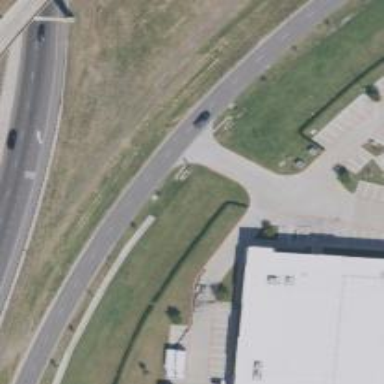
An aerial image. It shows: Secondary road with frontage road alongside.